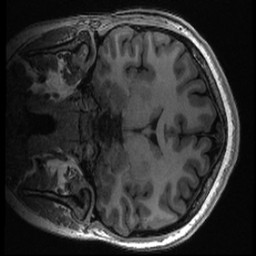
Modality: T1w
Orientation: coronal
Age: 23
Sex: female